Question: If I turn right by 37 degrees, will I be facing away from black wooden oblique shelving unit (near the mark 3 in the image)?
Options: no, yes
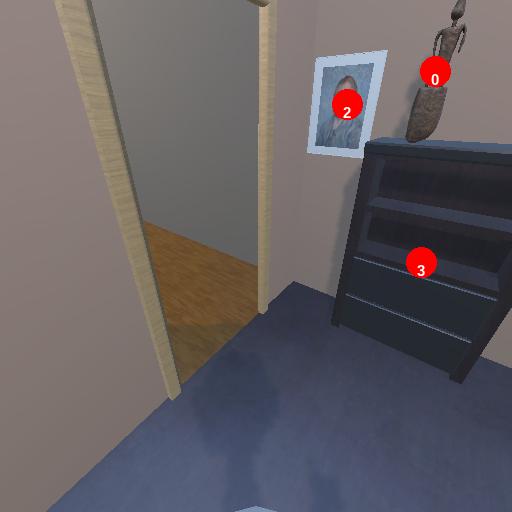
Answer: no